Frequency: 50000
Velocity: 0,155
Power: 8,2
Pulse duration: 0,0000001
Pass count: 1
Magnification: 10
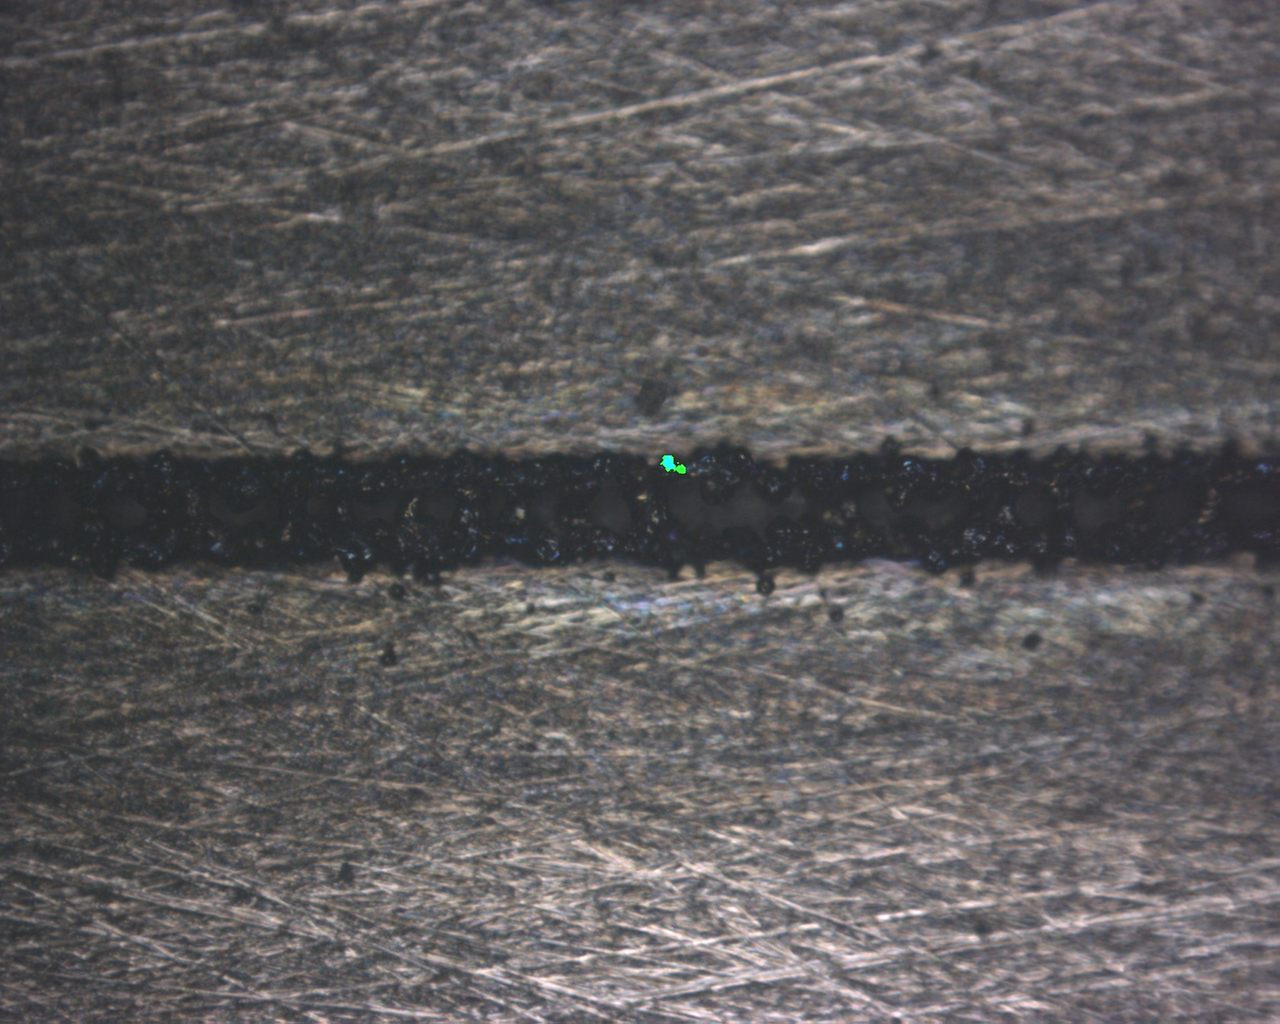
Measured width: 138.667
Other width: 56.817